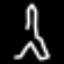
Label: The Eiffel Tower